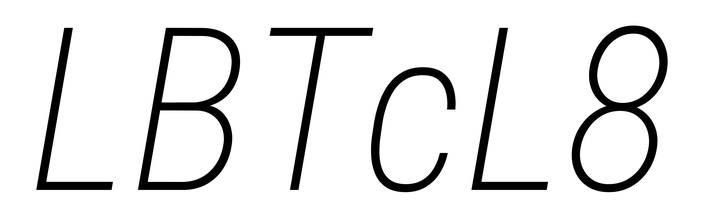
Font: Roboto-Italic_Condensed_ExtraLight_Italic